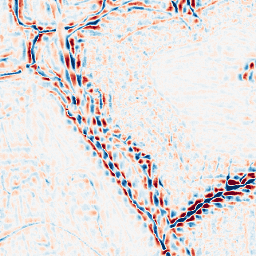
Category: wavelet
Decomposition family: wavelet_dwt
Decomposition parameters: wavelet: db4
level: 3
Upsampling method: sinc_blackman
Upsampling parameters: scale: 8
kernel_size: 16
Upsampling scale: 8